Question: I am writing a StateManager for a game (I'm using C++ and SFML, but I tried to hide language specific elements because this is a question about any OOP language).
I have a setup in which a StateManager updates the current active state. However, a State must be able to change the active state (e.g. pressing "Play" in a menu starts a PlayingState), so I keep a reference to the StateManager in my State class.
Here's an UML diagram to make things more clear.

As you see, StateManager and State both reference eachother.
How can I avoid spaghetticode? Should I make the StateManager a singleton class? While we're at it, should the game class be a singleton class? I could easily do this, but I don't really like other classes in my game being able to access the game class or statemanager class, even if I am the only programmer.
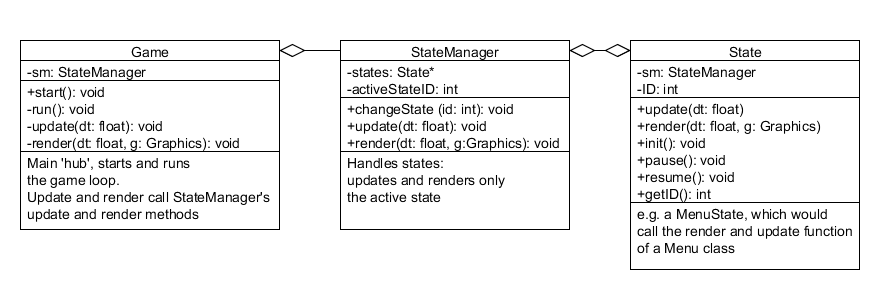
Answer: You need to design in also known as interfaces. For example, a state (in principle) does not need access to the state machine. The of a state may need access though. Example in C#:
'''
public interface IState
{
void Render();
void Update();
}
public interface IStateMachine
{
void ChangeState(IState newState);
}
public class MenuState : IState
{
private IStateMachine _stateMachine;
public MenuState(IStateMachine stateMachine)
{
_stateMachine = stateMachine;
}
public void Render()
{
}
public void Update()
{
}
}
public class StateMachineImplementation : IStateMachine
{
public void ChangeState(IState newState)
{
}
}
'''
Notice Any implementation of 'IState' is unaware of any 'IStateMachine' implementation, they just work on contracts. Also notice that 'MenuState' is not concerned about where 'IStateMachine' comes from (Inversion of Control), it just uses it.
You could add in another function into 'IStateMachine' for 'GetStates()' if you needed to.
Ultimately, you use these contracts to avoid coupling; which means you can completely replace the implementation of 'IStateManager' and (assuming that adheres to the contract), 'MenuState' will still work fine.